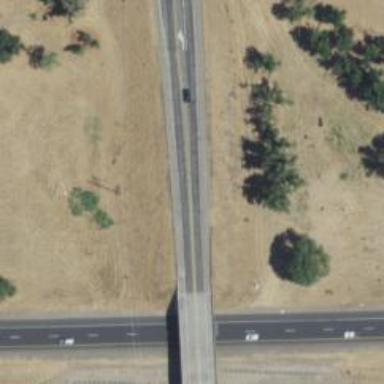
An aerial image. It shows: Asphalt motorway link.